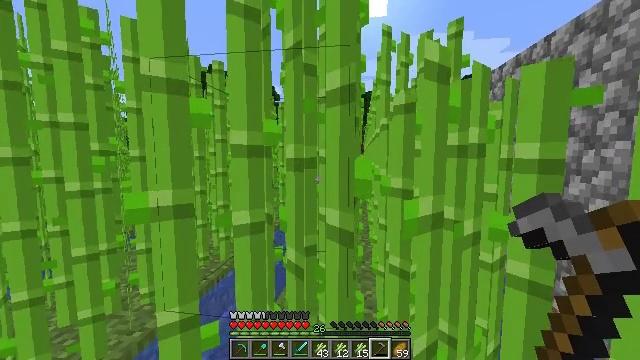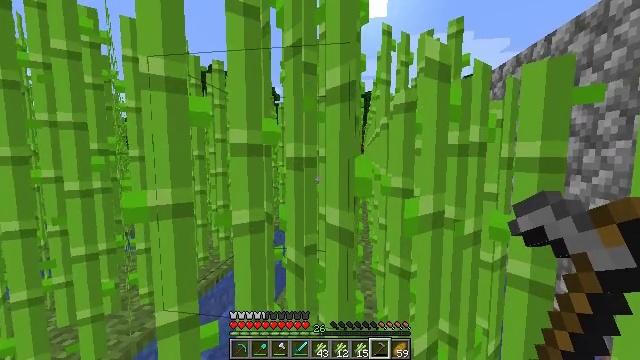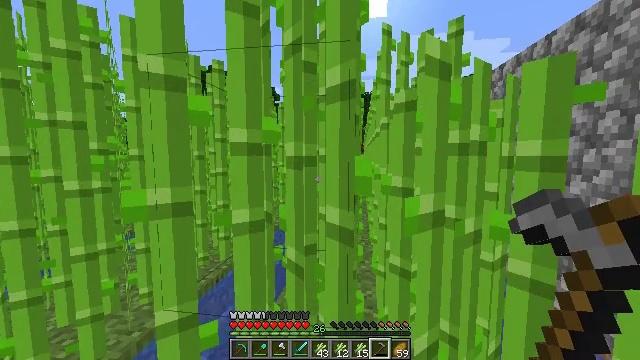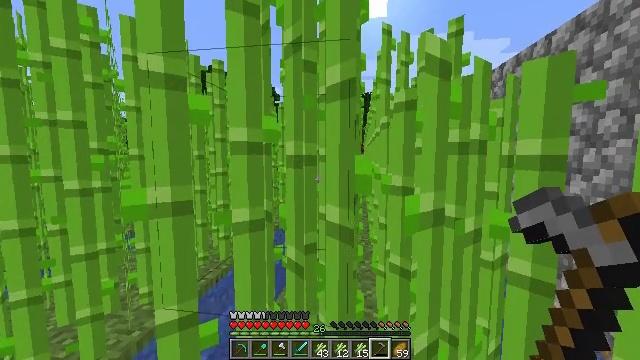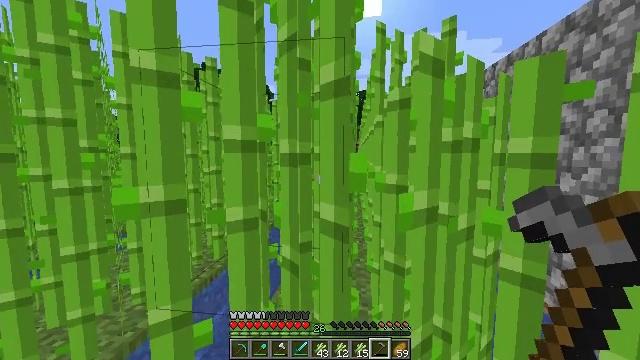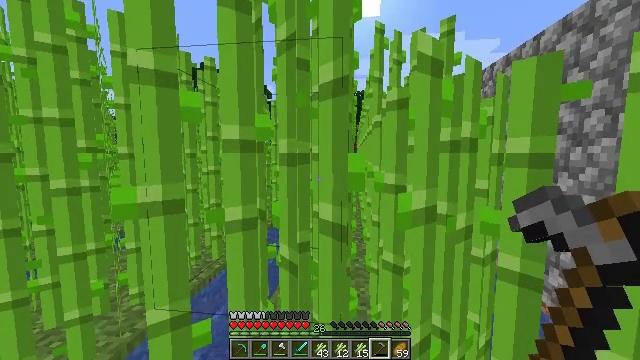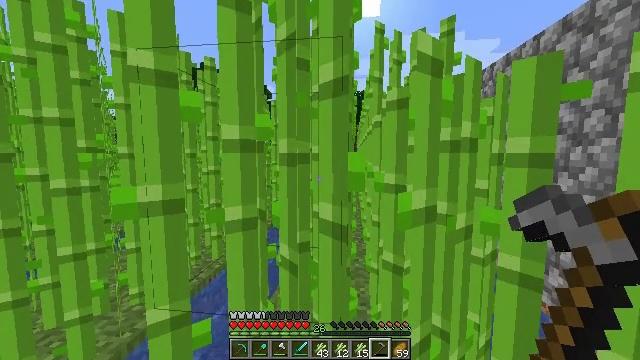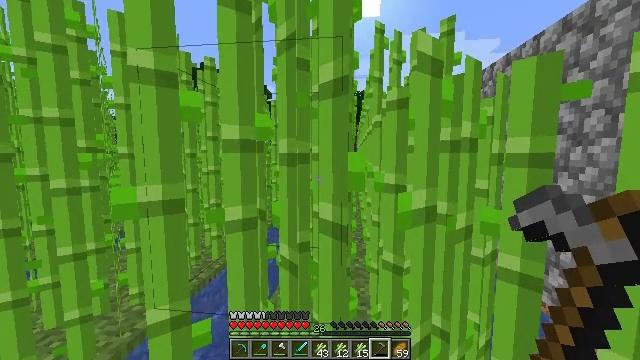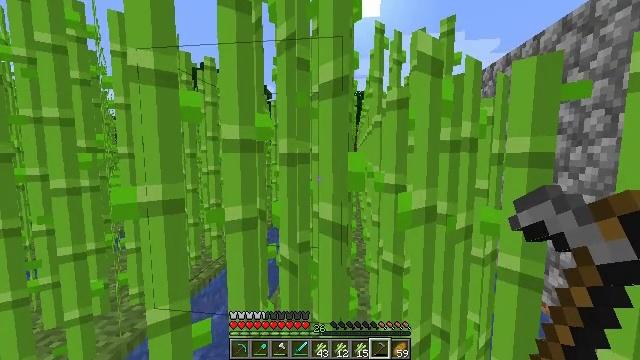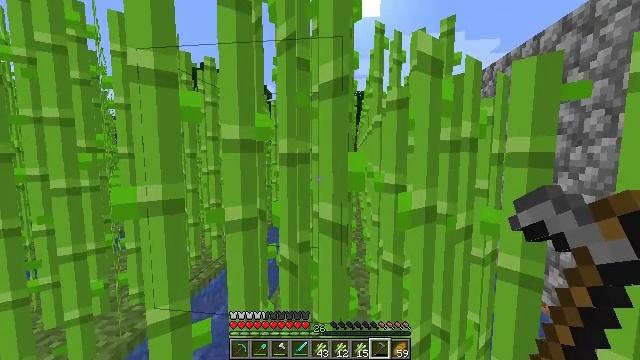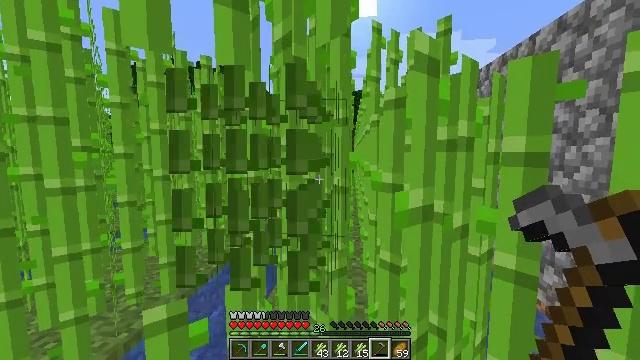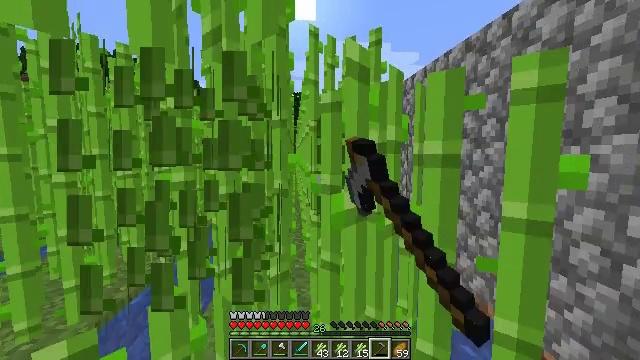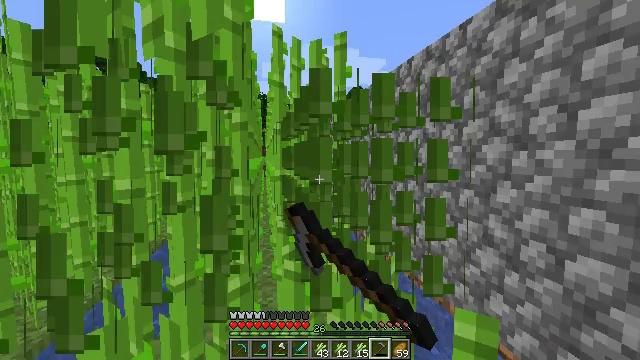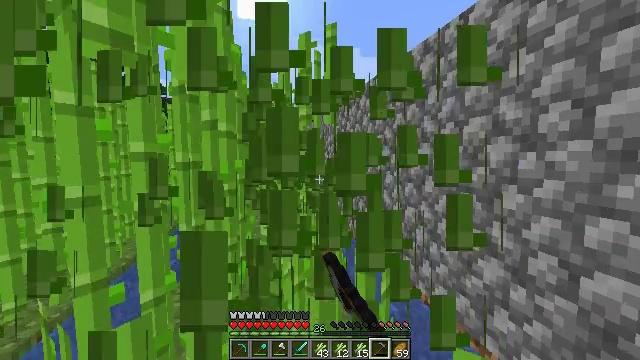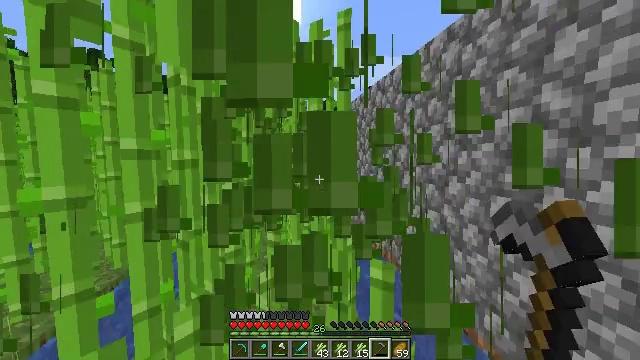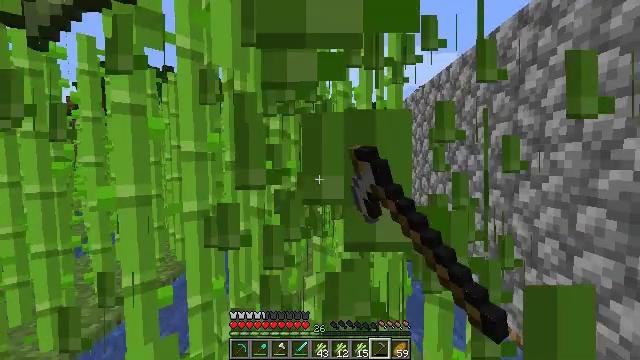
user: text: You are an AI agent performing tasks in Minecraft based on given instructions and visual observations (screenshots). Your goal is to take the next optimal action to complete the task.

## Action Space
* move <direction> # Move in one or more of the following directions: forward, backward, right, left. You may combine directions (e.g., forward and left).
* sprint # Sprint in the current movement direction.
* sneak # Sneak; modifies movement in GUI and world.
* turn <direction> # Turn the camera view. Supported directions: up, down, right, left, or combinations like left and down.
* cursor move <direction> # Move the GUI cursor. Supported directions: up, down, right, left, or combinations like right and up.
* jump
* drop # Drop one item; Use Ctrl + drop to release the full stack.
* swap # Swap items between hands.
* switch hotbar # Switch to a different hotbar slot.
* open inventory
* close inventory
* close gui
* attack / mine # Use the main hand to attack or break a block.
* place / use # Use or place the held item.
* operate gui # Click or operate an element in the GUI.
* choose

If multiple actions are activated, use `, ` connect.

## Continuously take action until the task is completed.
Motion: motion action
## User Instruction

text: Harvest sugar cane from the plant.
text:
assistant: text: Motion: no_op
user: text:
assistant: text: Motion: no_op
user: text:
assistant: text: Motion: no_op
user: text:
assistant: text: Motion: turn right
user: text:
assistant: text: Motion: no_op
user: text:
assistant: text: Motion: no_op
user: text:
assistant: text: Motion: no_op
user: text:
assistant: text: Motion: no_op
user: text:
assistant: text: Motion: no_op
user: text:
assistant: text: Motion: attack / mine
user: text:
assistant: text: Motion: move forward and move right, turn right, attack / mine
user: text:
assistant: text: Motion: move forward and move right, turn right, attack / mine
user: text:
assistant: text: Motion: move forward, attack / mine
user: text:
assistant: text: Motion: move forward, turn left, attack / mine
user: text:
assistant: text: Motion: move forward and move left, turn left, attack / mine
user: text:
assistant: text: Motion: move forward and move left, turn left, attack / mine
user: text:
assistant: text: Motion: move forward and move left, attack / mine
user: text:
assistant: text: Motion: move forward and move left, attack / mine
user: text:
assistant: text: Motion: move forward, turn right, attack / mine
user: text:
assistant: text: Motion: move forward, attack / mine
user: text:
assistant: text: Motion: move forward, turn right, attack / mine
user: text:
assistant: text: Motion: move forward, turn right, attack / mine
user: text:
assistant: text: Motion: move forward and move right, turn right, attack / mine
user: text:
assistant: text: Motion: move forward and move right, turn right, attack / mine
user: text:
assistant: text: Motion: move forward and move right, attack / mine
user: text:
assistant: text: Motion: move forward and move right, sprint, attack / mine
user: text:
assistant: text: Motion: move forward, sprint, turn left, attack / mine
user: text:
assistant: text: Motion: move forward, sprint, turn left, attack / mine
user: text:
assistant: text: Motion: move forward, sprint, turn left, attack / mine
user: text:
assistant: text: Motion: move forward, sprint, turn left, attack / mine